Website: apple
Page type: billing-address
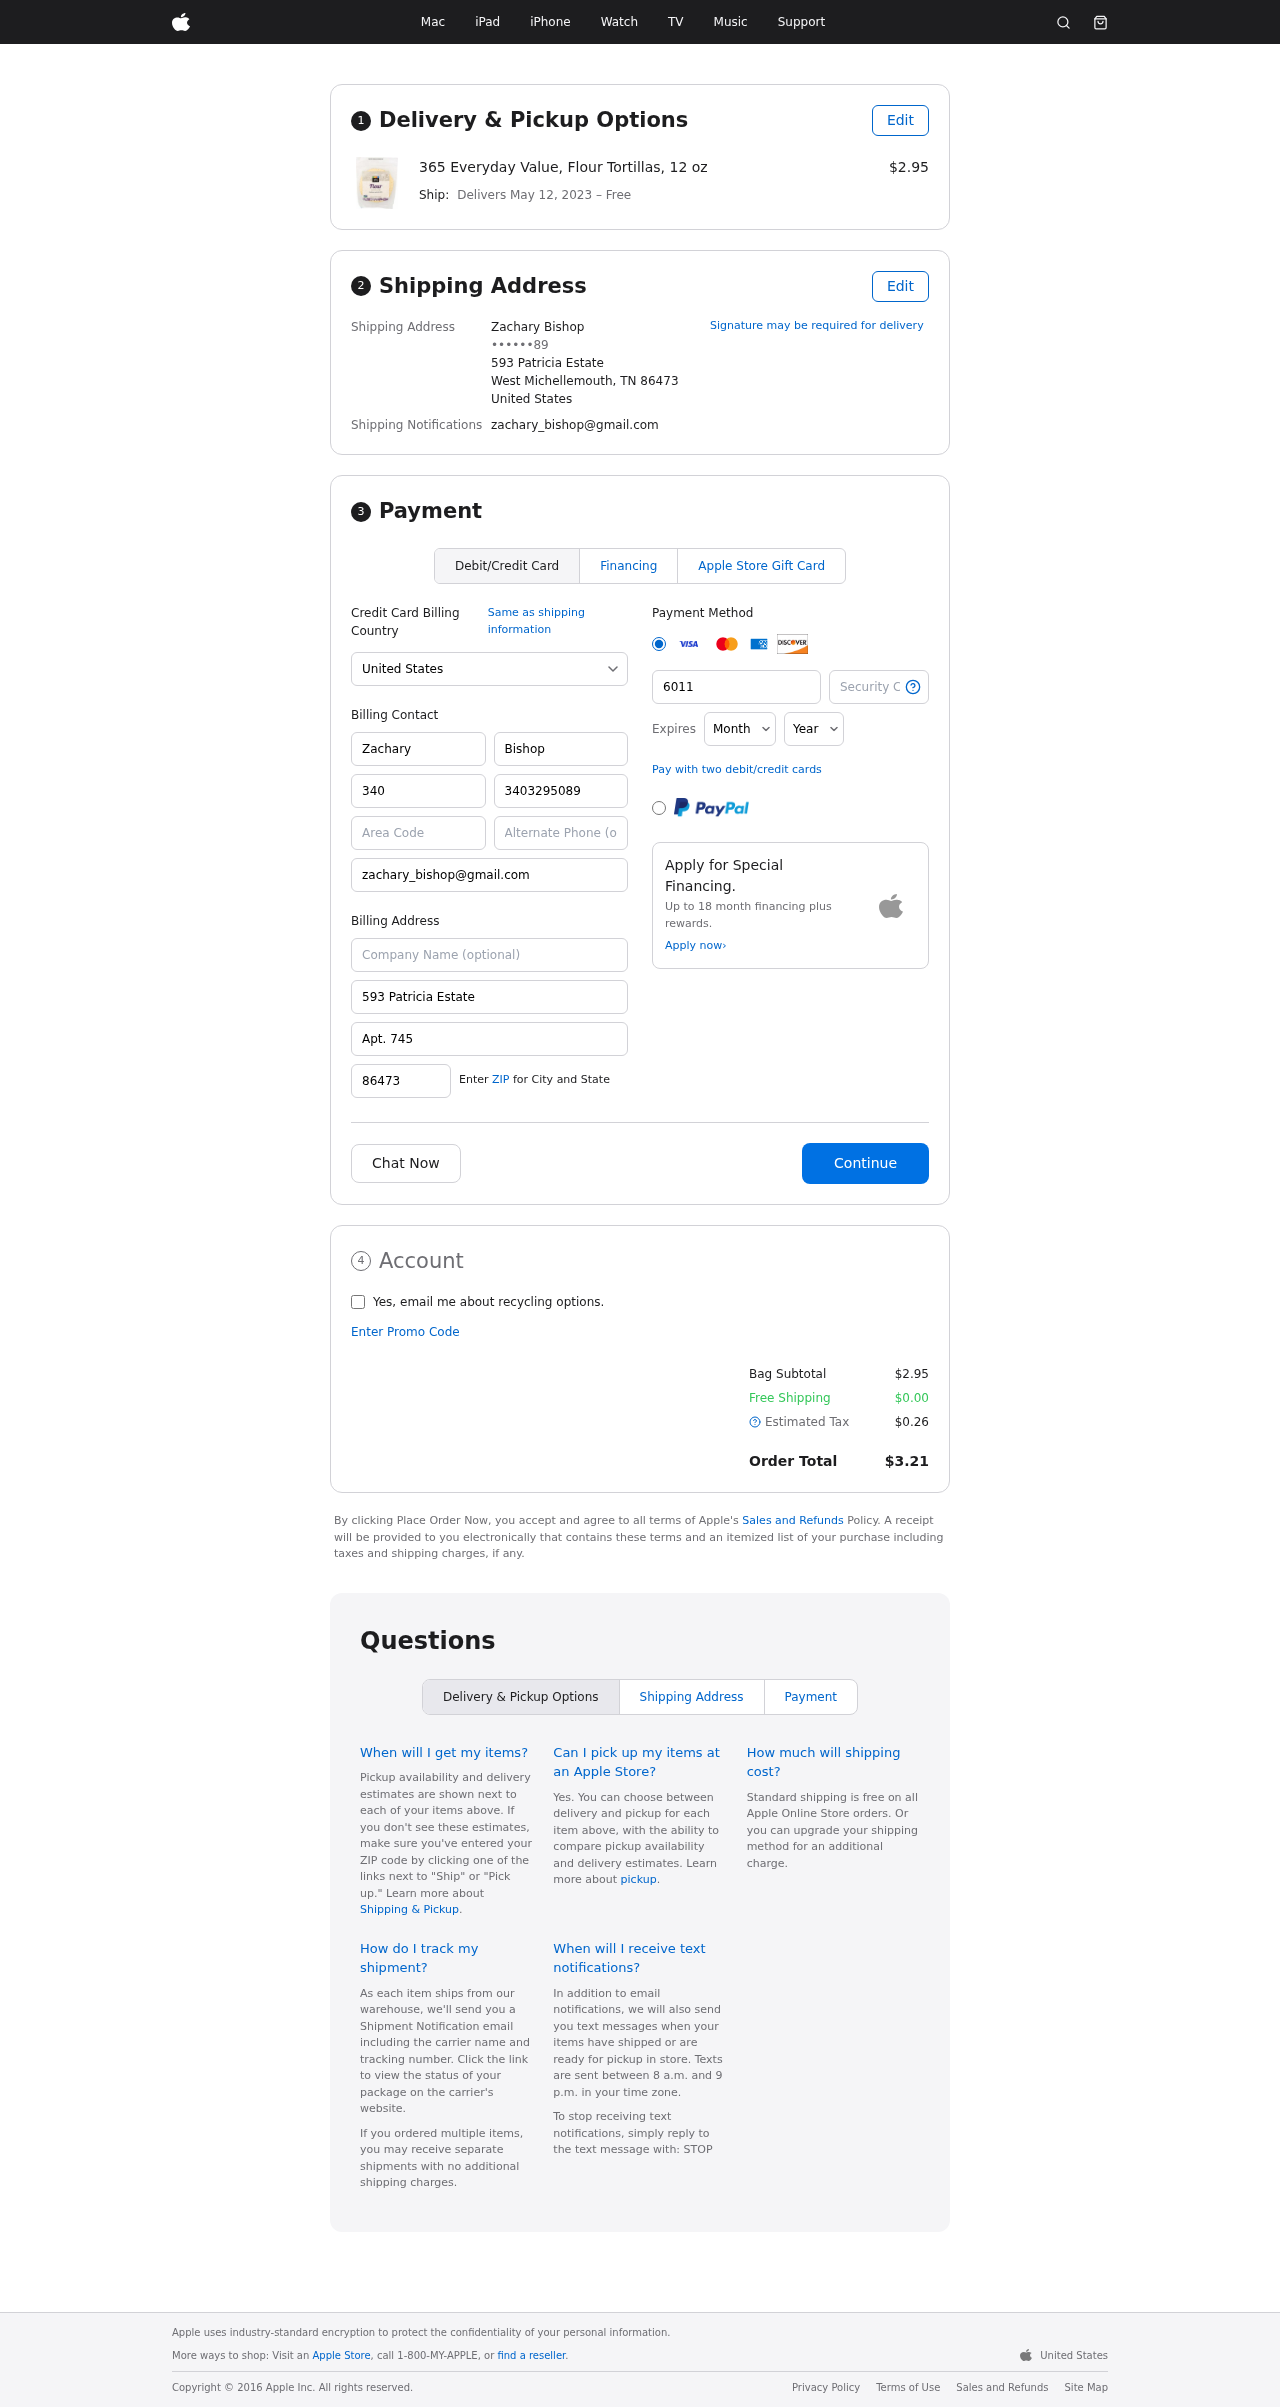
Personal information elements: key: PII_CARD_CVV
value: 552
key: PII_CARD_EXPIRY_MONTH
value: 12
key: PII_CARD_EXPIRY_YEAR
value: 26
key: PII_CARD_NUMBER
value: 6011 8676 8953 4697
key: PII_CITY_STATE_ZIP
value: West Michellemouth, TN 86473
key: PII_COUNTRY
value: United States
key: PII_EMAIL
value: zachary_bishop@gmail.com
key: PII_FULLNAME
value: Zachary Bishop
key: PII_STREET
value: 593 Patricia Estate
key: PII_PHONE_MASKED
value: ••••••89
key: PII_BILLING_FIRSTNAME
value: Zachary
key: PII_BILLING_LASTNAME
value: Bishop
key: PII_BILLING_PHONE_AREA
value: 340
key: PII_BILLING_PHONE
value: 3403295089
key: PII_BILLING_EMAIL
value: zachary_bishop@gmail.com
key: PII_BILLING_STREET
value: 593 Patricia Estate
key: PII_BILLING_STREET2
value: Apt. 745
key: PII_BILLING_POSTCODE
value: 86473
Product elements: key: PRODUCT1_NAME
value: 365 Everyday Value, Flour Tortillas, 12 oz
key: PRODUCT1_PRICE
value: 2.95
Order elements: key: ORDER_DELIVERY_DATE
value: May 12, 2023
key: ORDER_SUBTOTAL
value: $2.95
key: ORDER_SHIPPING_COST
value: $0.00
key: ORDER_TAX
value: $0.26
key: ORDER_TOTAL
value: $3.21